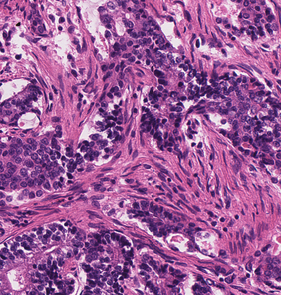
Tumor epithelial tissue: yes
Tumor-associated stroma tissue: yes
Normal tissue: no